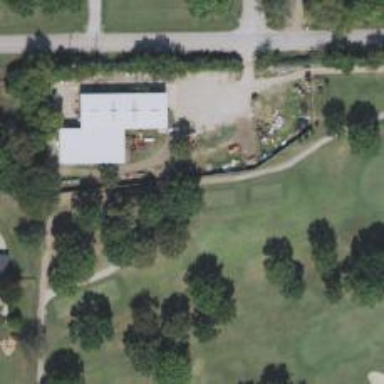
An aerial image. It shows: Pathway for golfing.